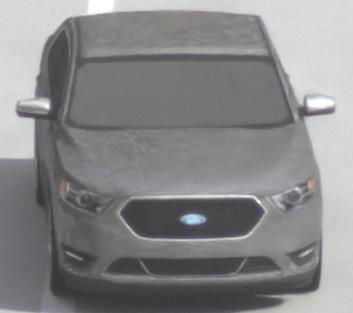
Make: Ford
Model: Taurus
Detailed model: SHO
Model produced from: 2012
Model produced until: 2019
Doors: 4
Color: gray
Road condition: dry road
Daytime: morning or afternoon
Contrast: low contrast